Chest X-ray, PA view. Patient: 49 years old, sex F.
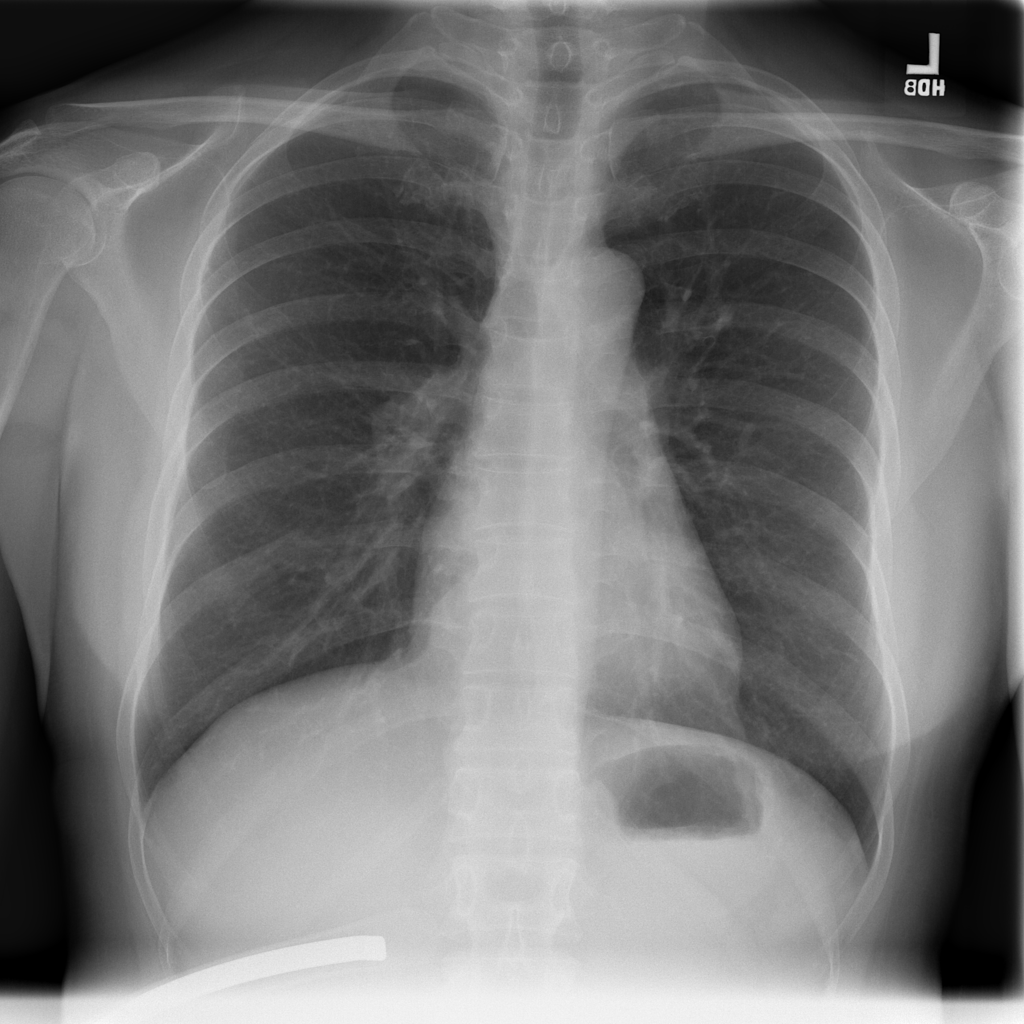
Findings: No Finding